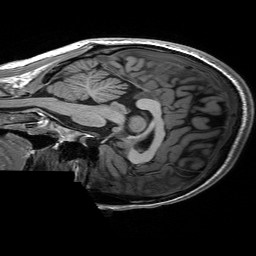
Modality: T1w
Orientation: sagittal
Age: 22
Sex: female
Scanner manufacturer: siemens
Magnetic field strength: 3 T
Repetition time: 2.53 s
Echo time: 0.00227 s